Interaction volume radius: 5 \u00c5
Interaction volume height: 40 \u00c5
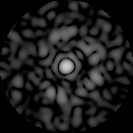
Disorder parameter: 0.8392